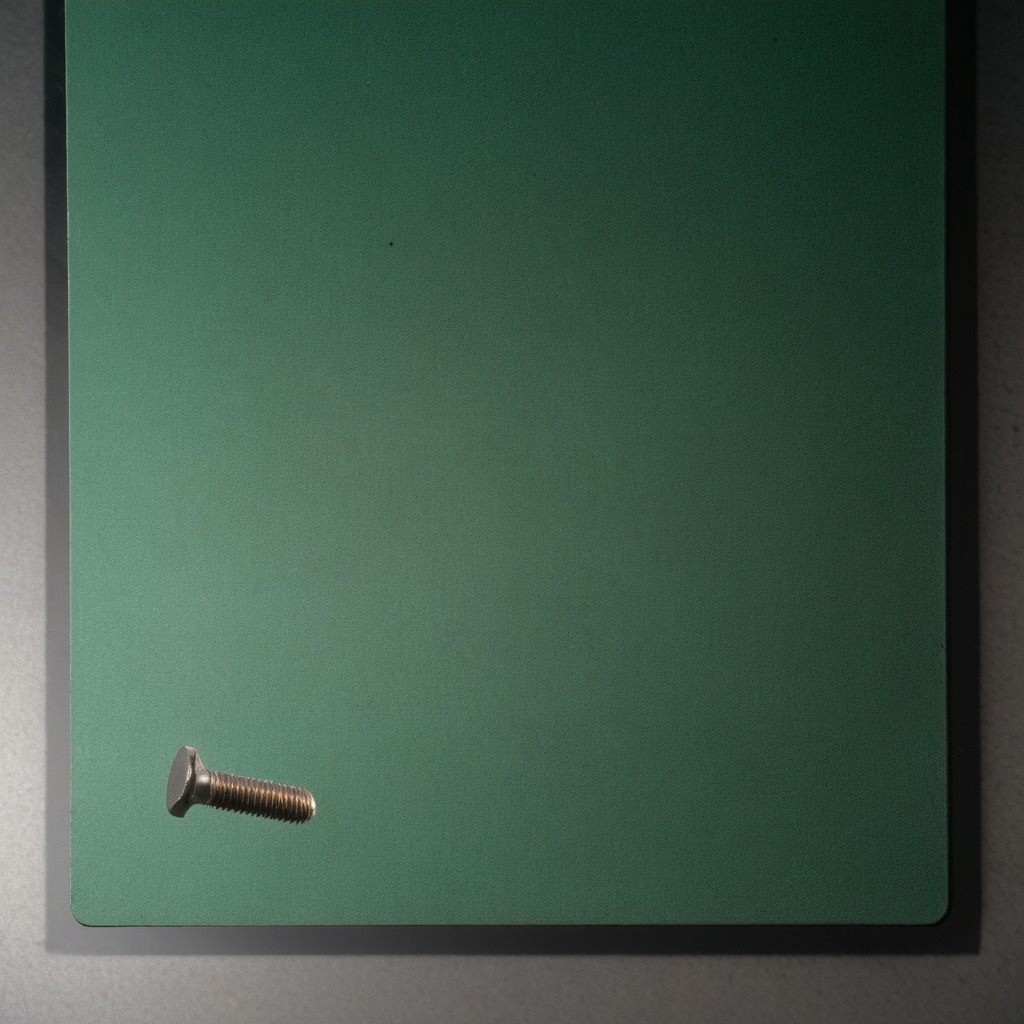
A metal screw lying on the granite tabletop